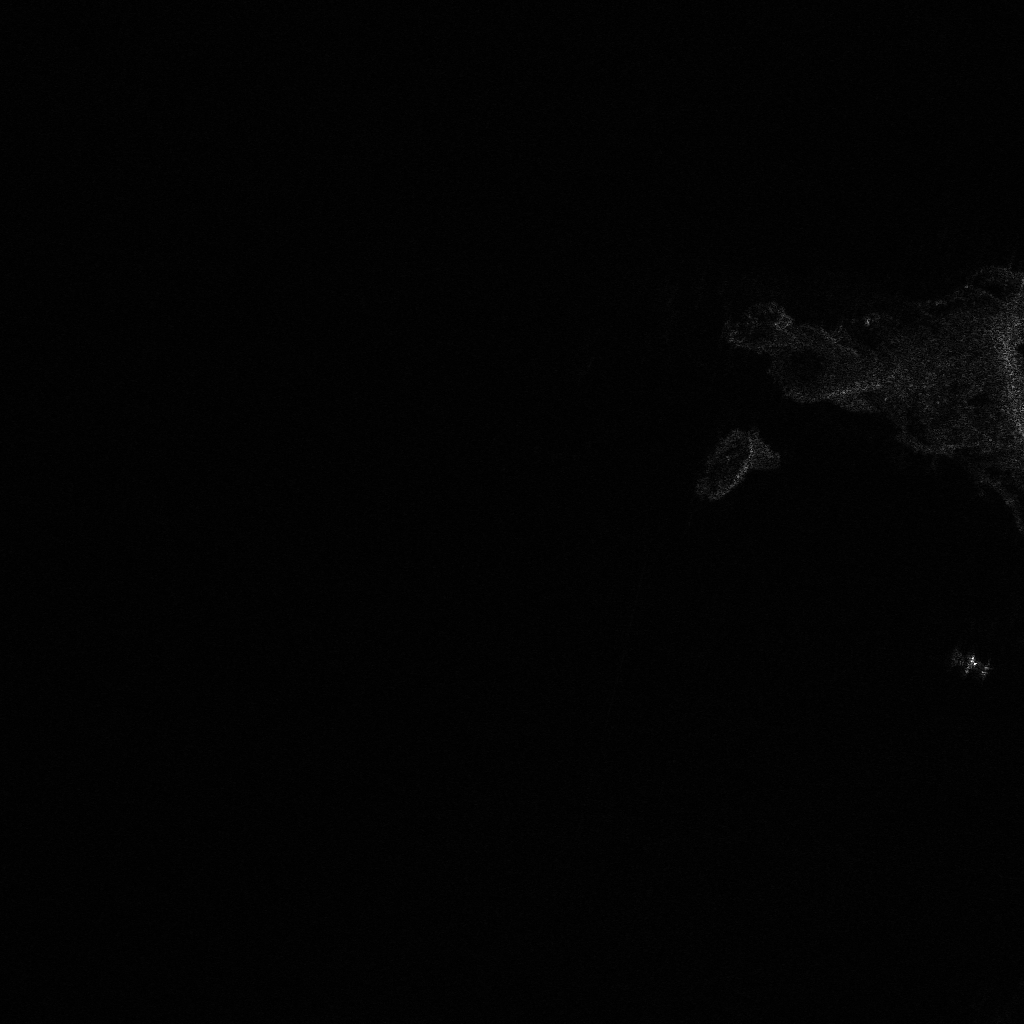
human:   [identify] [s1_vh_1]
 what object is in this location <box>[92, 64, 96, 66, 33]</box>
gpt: <ref>1 medium fishing at the right</ref>